Question: I have a Table as follows.. I need to Display Table Cell Content If corresponding Checkbox is checked on button Click

For eg:
> If is checked, alert box should say
Here is my code,
>
'''
<script type="text/javascript">
function whichRow(tableID){
var table = document.getElementById(tableID);
var rowCount = table.rows.length;
for(var i=0; i<rowCount-1; i++) {
var cell_val=table.rows[i].cells[1].innerHTML;
alert(cell_val);
}
}
</script>
'''
>
'''
<table id="Item1">
<tr><td>Row 1</td><td><input name="rowno" type="checkbox"/></td></tr>
<tr><td>Row 2</td><td><input name="rowno" type="checkbox"/></td></tr>
<tr><td>Row 3</td><td><input name="rowno" type="checkbox" /></td></tr>
<tr>
<td colspan="2"><input type="submit" name="button" id="button" value="Submit" onclick="whichRow('Item1')" /></td>
</tr>
</table>
'''
>
Currently I am able to retrieve innerHTML of checkbox but unable to find out whether its checked or not...
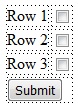
Answer: If I understood your question correctly, you can try it this way.
Updated based on comments
'''
function whichRow(tableID) {
var table = document.getElementById(tableID);
var rowCount = table.rows.length;
var inputBoxes = table.getElementsByTagName('input'); //modified to get only input tags present within the table
for (var i = 0; i < rowCount - 1; i++) {
if (inputBoxes[i].checked) { //checks if the checkbox is selected
var cell_val = table.rows[i].cells[0].innerHTML;
alert(cell_val);
}
}
}
'''
<URL>